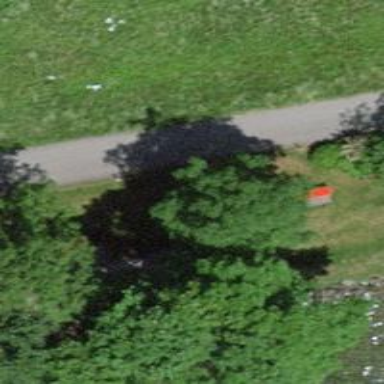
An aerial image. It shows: Red bench.